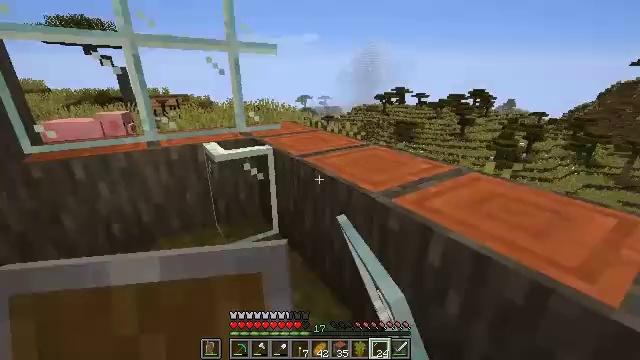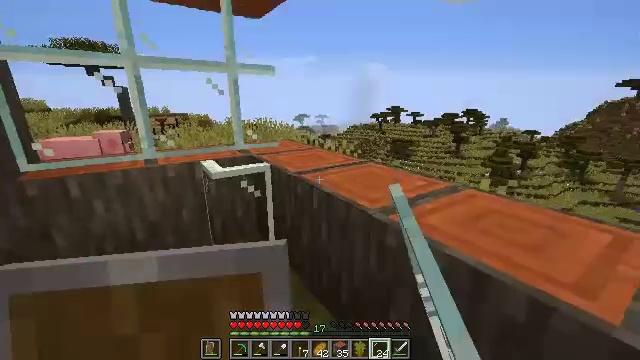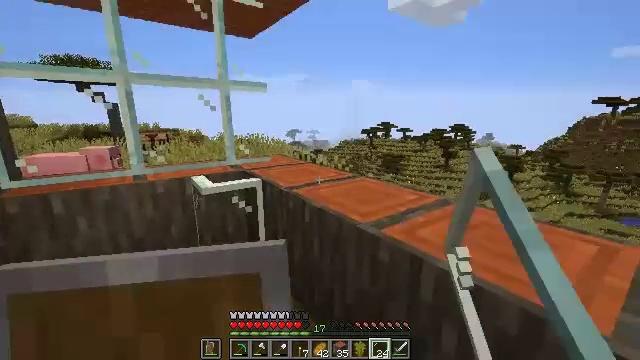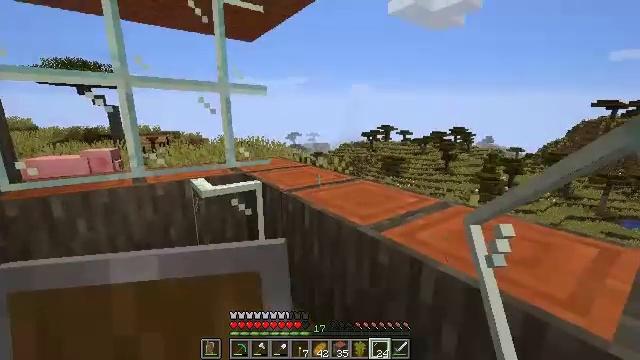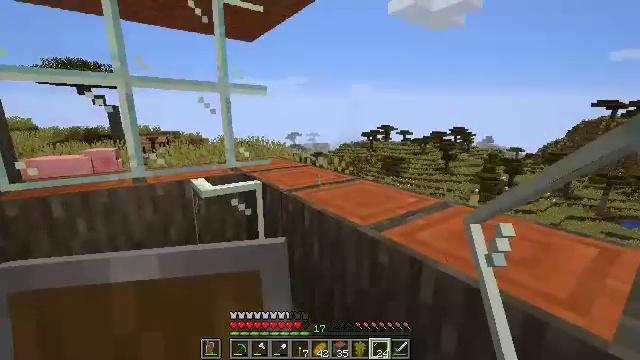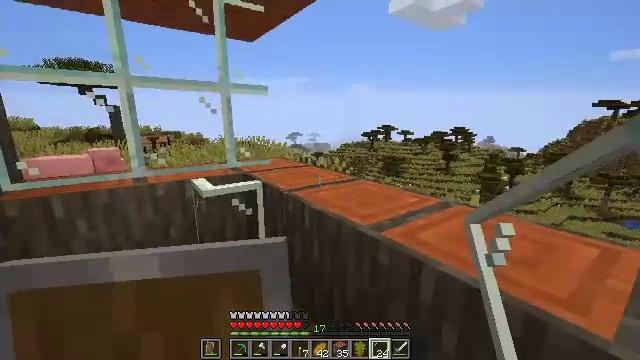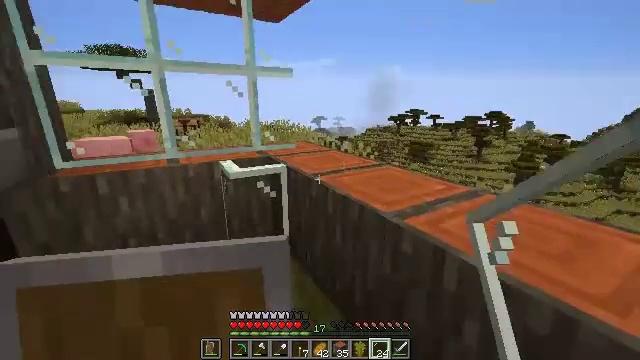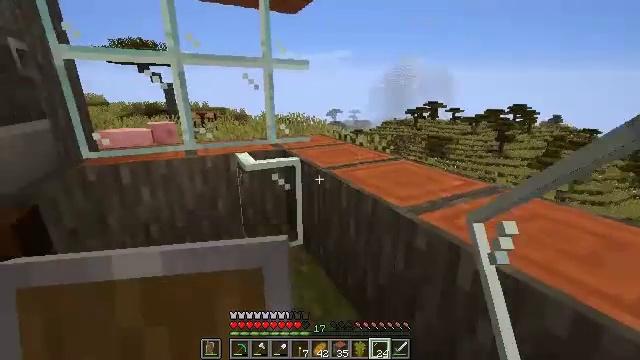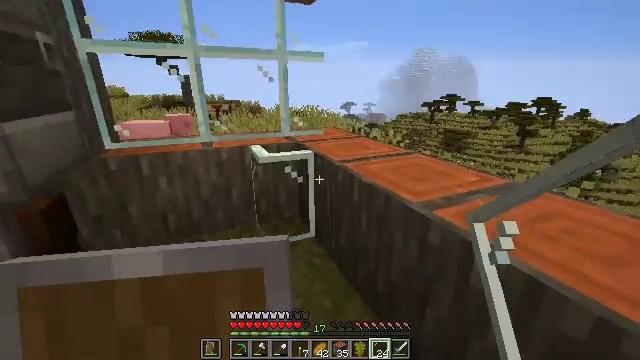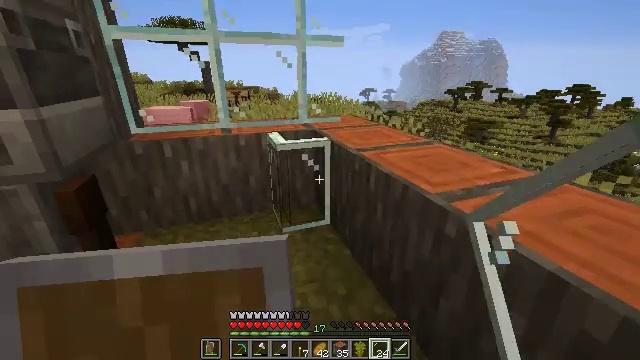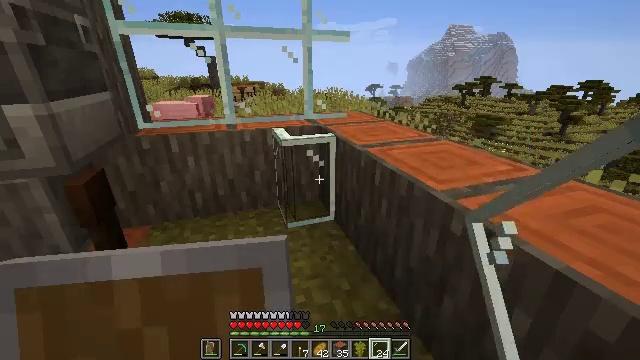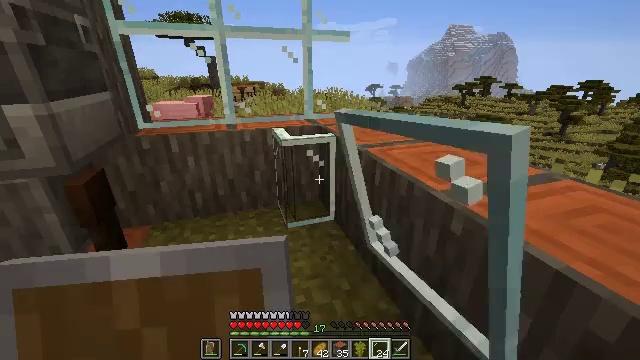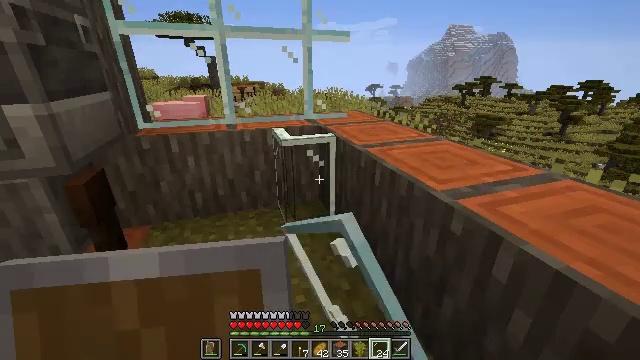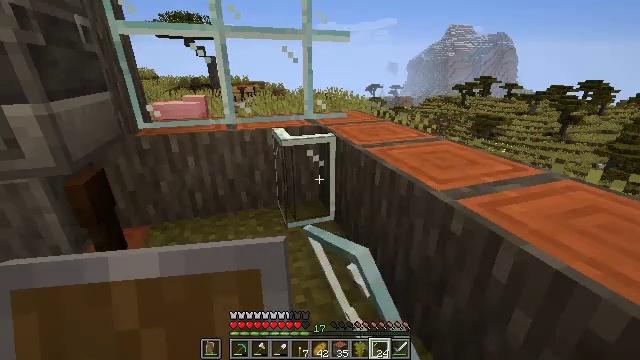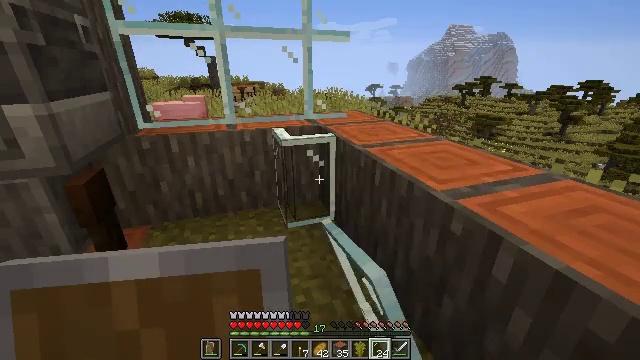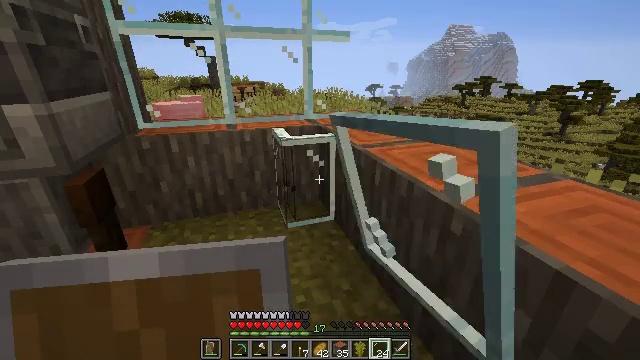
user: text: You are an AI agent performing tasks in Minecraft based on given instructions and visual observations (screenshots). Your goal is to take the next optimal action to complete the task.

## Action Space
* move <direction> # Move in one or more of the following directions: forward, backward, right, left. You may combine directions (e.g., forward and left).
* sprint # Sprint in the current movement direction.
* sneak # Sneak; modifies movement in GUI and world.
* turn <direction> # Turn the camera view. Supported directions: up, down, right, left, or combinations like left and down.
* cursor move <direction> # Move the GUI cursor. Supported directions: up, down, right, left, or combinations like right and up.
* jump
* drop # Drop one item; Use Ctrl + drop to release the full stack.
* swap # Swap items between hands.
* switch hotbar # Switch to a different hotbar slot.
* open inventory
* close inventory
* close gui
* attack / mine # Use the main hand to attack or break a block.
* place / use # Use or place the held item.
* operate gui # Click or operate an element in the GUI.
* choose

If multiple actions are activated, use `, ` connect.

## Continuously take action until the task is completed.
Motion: motion action
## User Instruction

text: Mine the glass pane carefully.
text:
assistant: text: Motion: turn up
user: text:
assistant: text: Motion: turn right and up
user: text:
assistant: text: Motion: no_op
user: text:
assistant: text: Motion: no_op
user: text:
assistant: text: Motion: no_op
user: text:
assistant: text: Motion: turn left and down
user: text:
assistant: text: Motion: turn left and down
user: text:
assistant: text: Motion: turn left and down
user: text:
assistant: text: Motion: turn left and down
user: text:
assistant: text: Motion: turn left, attack / mine
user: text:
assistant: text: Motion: attack / mine
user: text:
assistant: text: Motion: attack / mine
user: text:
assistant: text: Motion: attack / mine
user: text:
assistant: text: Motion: attack / mine
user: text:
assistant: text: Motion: attack / mine
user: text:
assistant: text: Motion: attack / mine
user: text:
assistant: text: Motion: attack / mine
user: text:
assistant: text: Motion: attack / mine
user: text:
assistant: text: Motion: attack / mine
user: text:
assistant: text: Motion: attack / mine
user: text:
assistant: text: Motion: attack / mine
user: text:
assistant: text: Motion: attack / mine
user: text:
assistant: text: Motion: attack / mine
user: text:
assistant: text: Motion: attack / mine
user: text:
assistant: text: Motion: attack / mine
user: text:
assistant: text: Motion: attack / mine
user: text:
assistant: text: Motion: attack / mine
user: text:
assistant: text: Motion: attack / mine